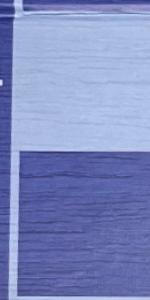
Label: Empty